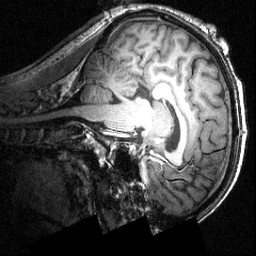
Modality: T1w
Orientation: sagittal
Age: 20
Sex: male
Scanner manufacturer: siemens
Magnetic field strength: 3.951 T
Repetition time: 1.5 s
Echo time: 0.00335 s